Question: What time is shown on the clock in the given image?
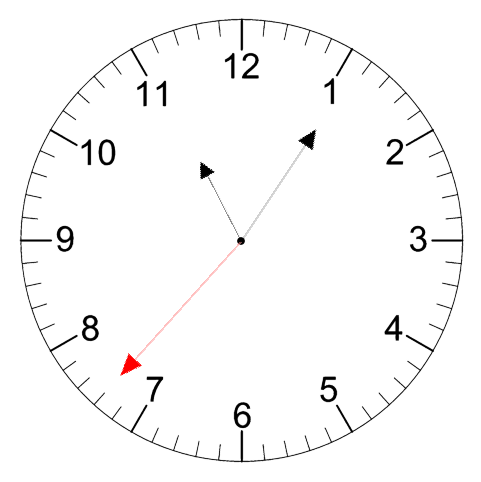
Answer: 11:05:37